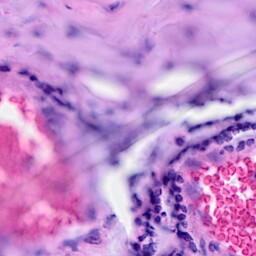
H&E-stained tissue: Breast